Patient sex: M
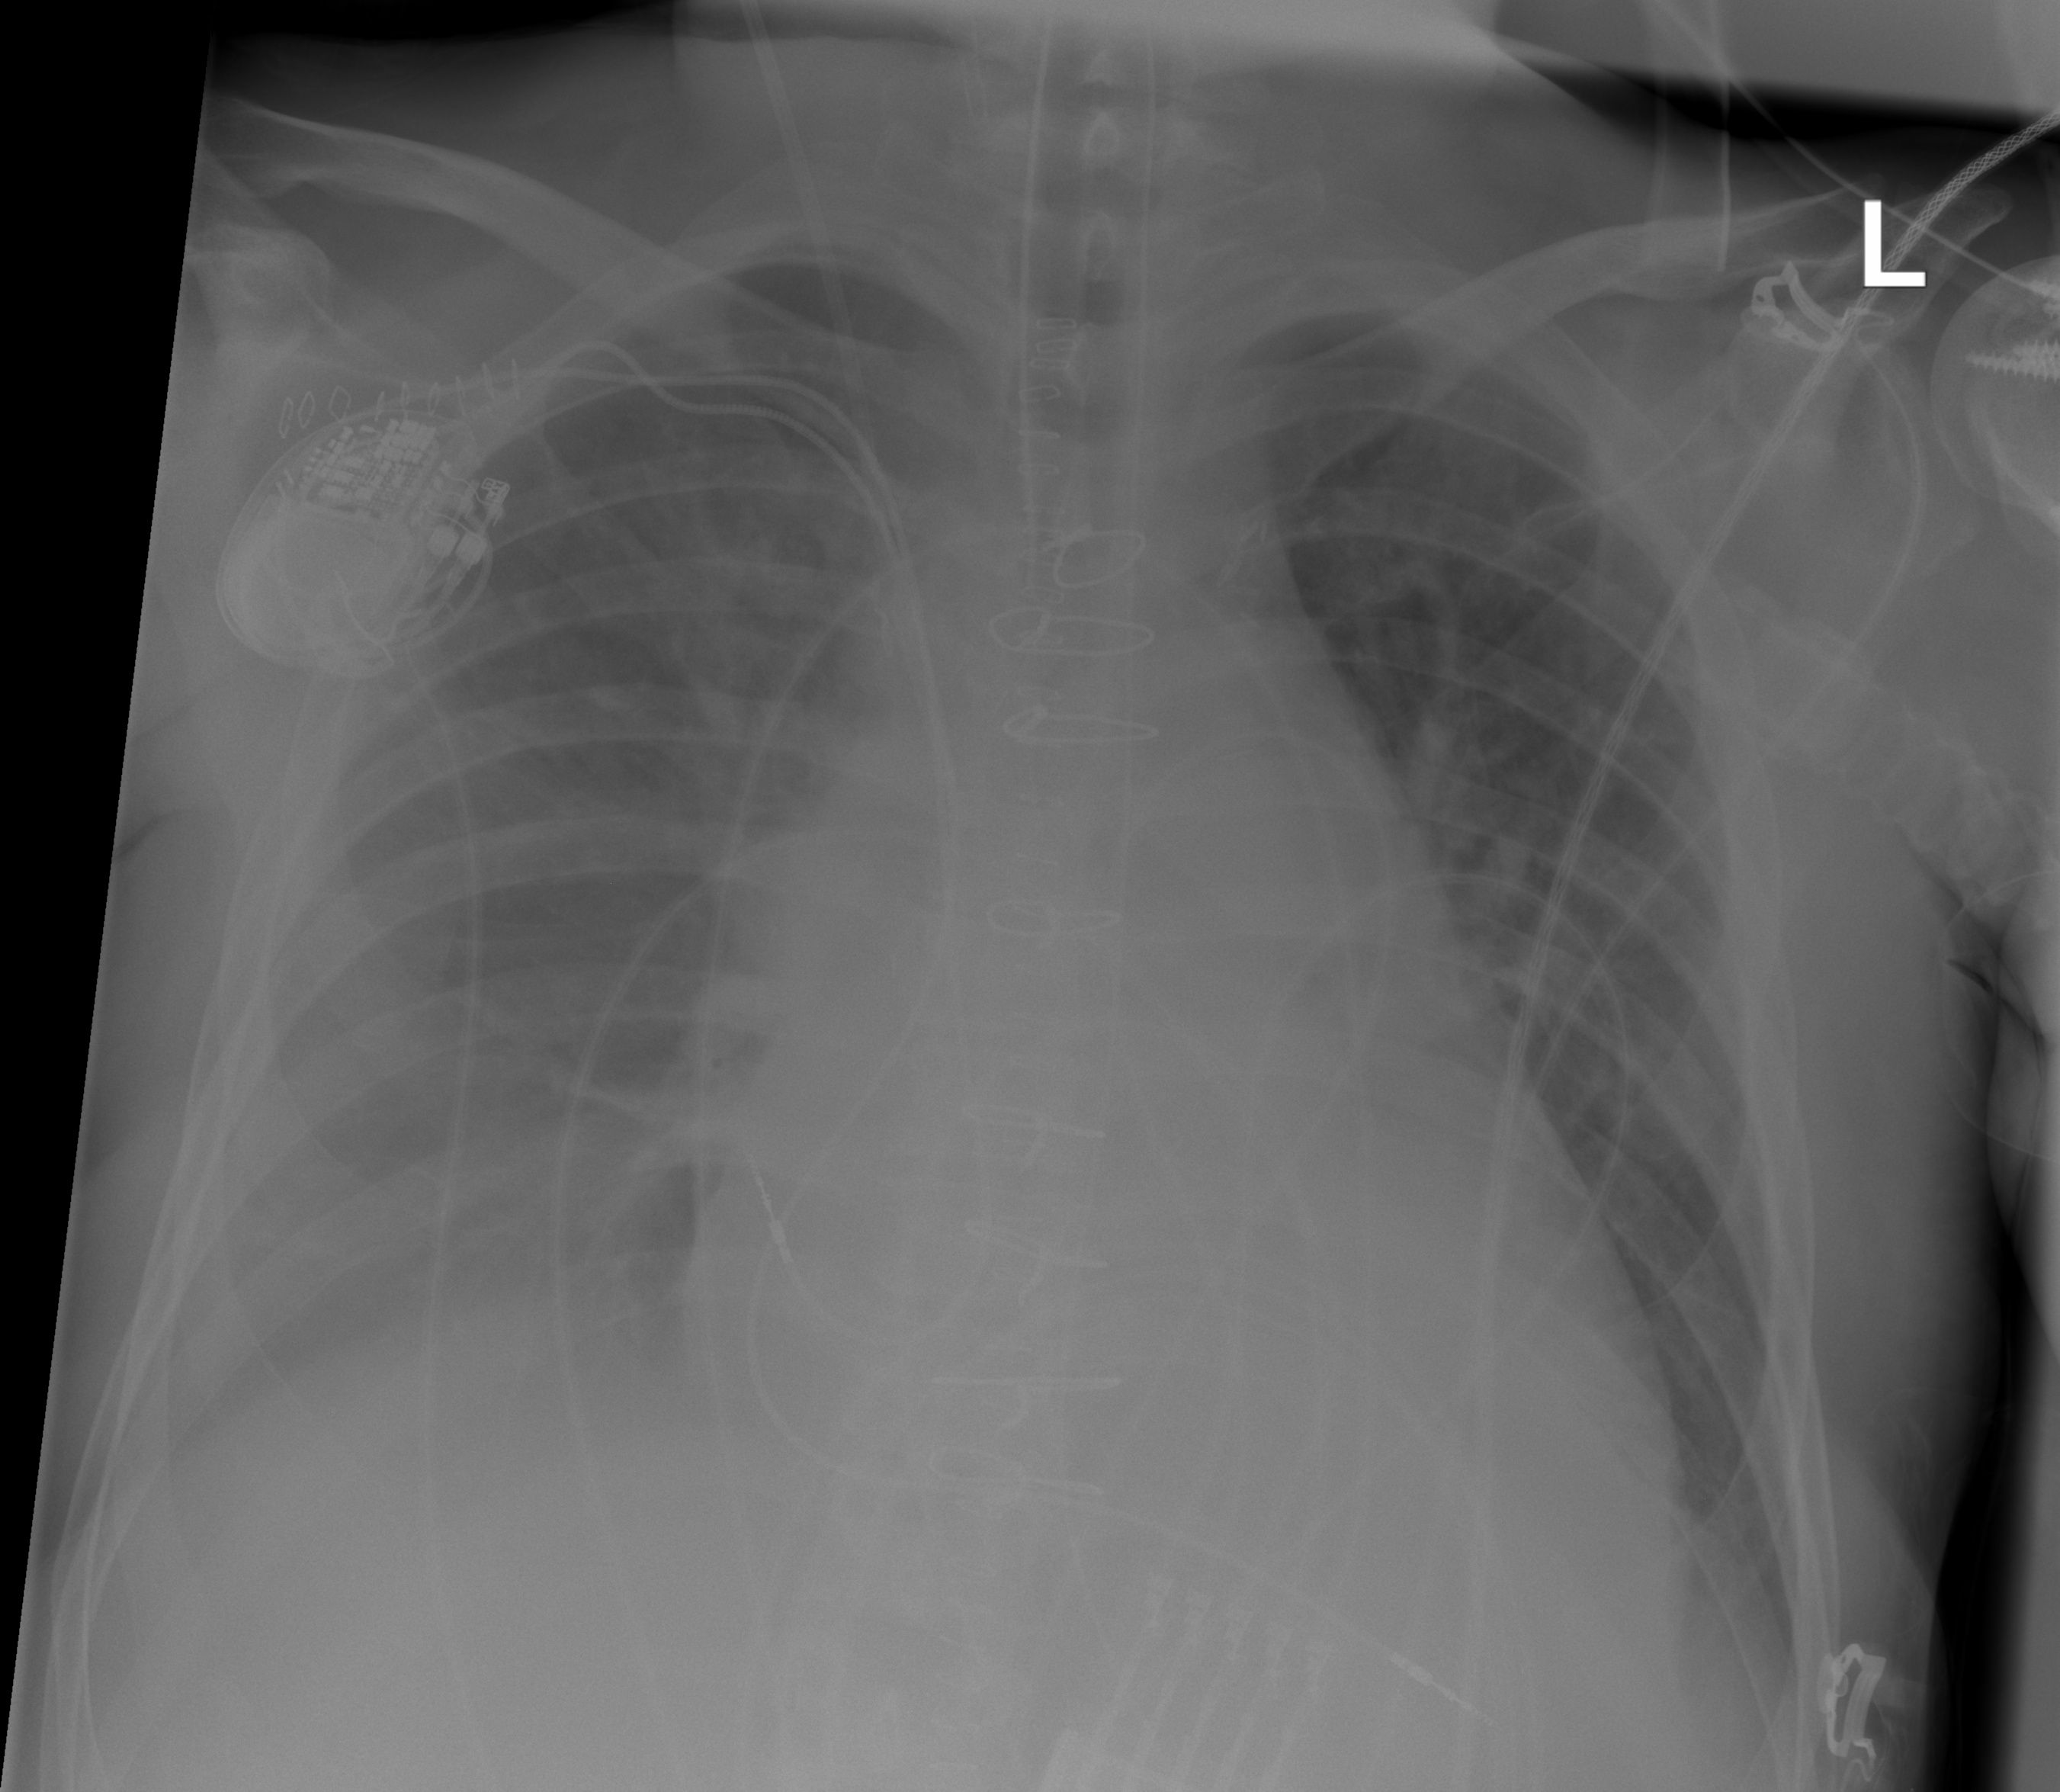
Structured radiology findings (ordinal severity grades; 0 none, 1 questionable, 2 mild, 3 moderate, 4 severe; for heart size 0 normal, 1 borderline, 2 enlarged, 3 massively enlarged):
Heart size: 2
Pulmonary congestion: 0
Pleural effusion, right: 3
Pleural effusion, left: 0
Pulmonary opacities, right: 0
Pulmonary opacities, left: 0
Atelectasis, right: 2
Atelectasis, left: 0